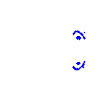
Particle: kaon